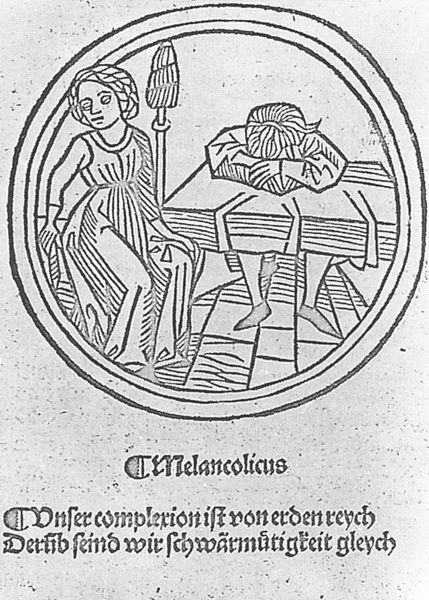
Titel: Melancholie, Holzschnitt aus dem ersten deutschen Kalenderdruck, Augsburg
Schlagwörter: mann, weiß, menschen, frau, kleid, schwarz, tisch, zeichnung, arme, gewand, paar, traurig, arbeit, bauern, kreis, rund, holzschnitt, schrift, schlafen, zöpfe, inschrift, melancholisch, deutsch, warten, bauer, buch, druck, linolschnitt, schwarz weiß, holzstich, stich, litho, personifikation, buchdruck, ehe, krankheit, müde, erschöpft, spindel, spinnrad, gefühl, latein, schwermut, holzshcnitt, spinrad, melankolie, roggen, melanchilie, melancolicus, pindel, schwärmütigkeit, unser, menlancholie, erchöpft, complexion, schwermütigkeit